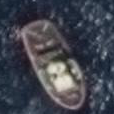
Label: civil